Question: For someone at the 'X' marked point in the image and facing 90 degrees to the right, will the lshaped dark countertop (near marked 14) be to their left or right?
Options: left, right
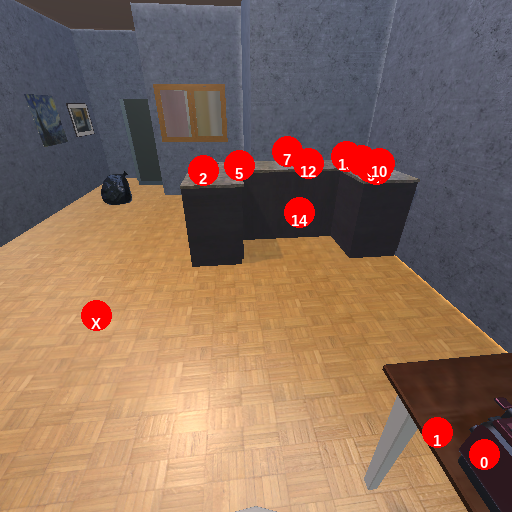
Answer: left